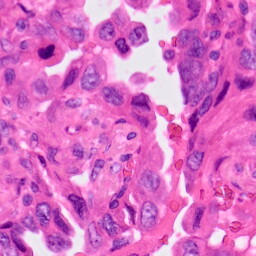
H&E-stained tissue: Lung